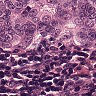
Metastatic tissue present: yes